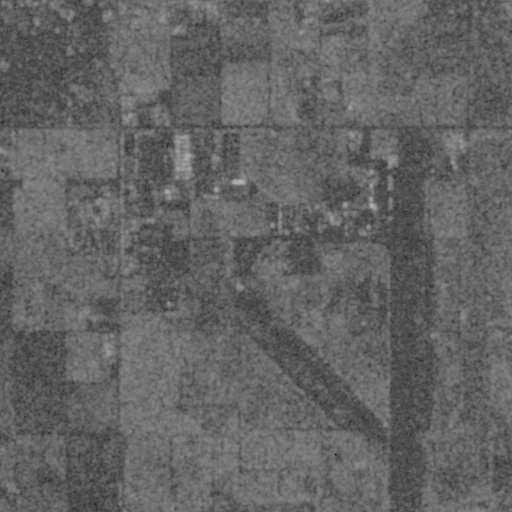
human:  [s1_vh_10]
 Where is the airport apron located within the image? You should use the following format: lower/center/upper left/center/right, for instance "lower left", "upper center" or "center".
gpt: The airport apron is located in the upper right of the image.
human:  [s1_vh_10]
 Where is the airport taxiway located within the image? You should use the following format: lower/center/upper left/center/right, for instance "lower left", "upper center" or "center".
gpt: The airport taxiway is located in the lower right of the image.
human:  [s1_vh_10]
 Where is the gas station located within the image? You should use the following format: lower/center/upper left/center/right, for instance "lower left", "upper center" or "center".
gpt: The gas station is located in the upper right of the image.
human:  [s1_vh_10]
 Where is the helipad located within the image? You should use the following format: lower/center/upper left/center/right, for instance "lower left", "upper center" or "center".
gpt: The helipad is located in the upper right of the image.
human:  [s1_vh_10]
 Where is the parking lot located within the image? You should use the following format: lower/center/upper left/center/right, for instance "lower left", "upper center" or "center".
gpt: The parking lot is located in the upper right of the image.
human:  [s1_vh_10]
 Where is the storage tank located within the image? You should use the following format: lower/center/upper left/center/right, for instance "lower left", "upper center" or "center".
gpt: The storage tank is located in the center of the image.
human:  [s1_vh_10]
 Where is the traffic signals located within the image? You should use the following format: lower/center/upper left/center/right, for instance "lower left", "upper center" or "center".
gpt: The traffic signals is located in the upper left of the image.
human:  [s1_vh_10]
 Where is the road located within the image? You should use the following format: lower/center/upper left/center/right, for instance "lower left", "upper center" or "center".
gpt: There is no road in the image.

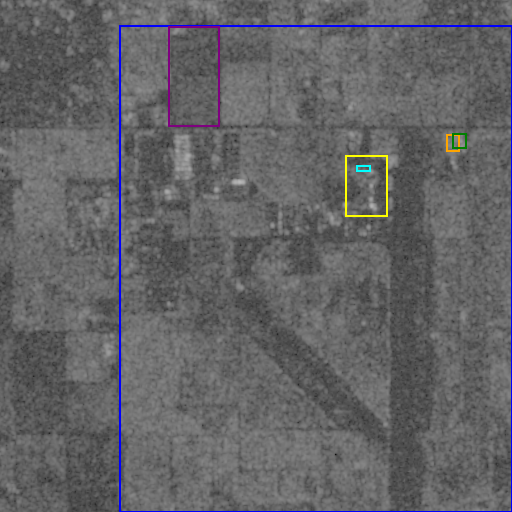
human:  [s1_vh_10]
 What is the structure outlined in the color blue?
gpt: The structure outlined in blue is an airport.
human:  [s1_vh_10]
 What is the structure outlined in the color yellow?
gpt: The structure outlined in yellow is an airport apron.
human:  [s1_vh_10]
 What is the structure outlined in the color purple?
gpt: The structure outlined in purple is a crop field.
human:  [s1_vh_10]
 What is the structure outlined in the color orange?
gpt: The structure outlined in orange is a parking lot.
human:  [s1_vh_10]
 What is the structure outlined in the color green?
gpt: The structure outlined in green is a building.
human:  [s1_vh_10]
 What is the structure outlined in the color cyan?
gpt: The structure outlined in cyan is a building.
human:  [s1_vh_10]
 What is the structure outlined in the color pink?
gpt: There is no pink outline.